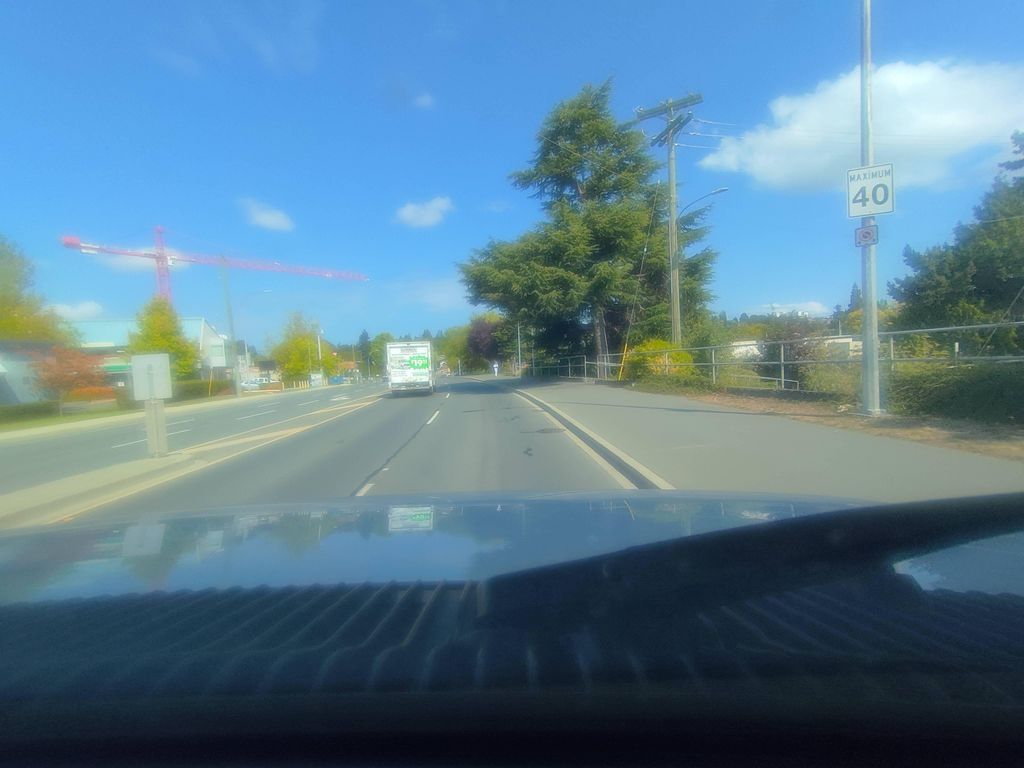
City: victoria